Question: I changed the table schema from dbo to db_owner using the SQL statement below (SQL 2008 R2):
'''
DECLARE @old sysname, @new sysname, @sql varchar(1000)
SELECT
@old = 'db_owner'
, @new = 'dbo'
, @sql = '
IF EXISTS (SELECT NULL FROM INFORMATION_SCHEMA.TABLES
WHERE
QUOTENAME(TABLE_SCHEMA)+''.''+QUOTENAME(TABLE_NAME) = ''?''
AND TABLE_SCHEMA = ''' + @old + '''
)
EXECUTE sp_changeobjectowner ''?'', ''' + @new + ''''
EXECUTE sp_MSforeachtable @sql
'''
I need to change it back by switch the old and new name parameters, but I am getting an error:
> Msg 15001, Level 16, State 1, Procedure sp_changeobjectowner, Line 75
Object '[db_owner].[language_link]' does not exist or is not a valid
object for this operation.
That table does exist though and even with that old db_owner. Any way to fix this?
Here is a screenshot on how I could tell it is still owned by db_owner. Only some tables were moved back properly:

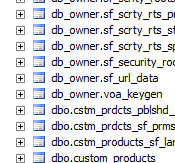
Answer: Are you sure you should be using sp_changeobjectowner? (Objects don't really have owners anymore as of SQL 2005.) How did you verify that db_owner.language_link exists? Personally I would use 'ALTER SCHEMA' for this and I would also lean toward catalog views (sys.tables) rather than information_schema.tables. Finally, I wouldn't use the undocumented and unsupported sp_MSforeachtable - I have highlighted issues with sp_MSforeachdb that are likely potential issues here because the code is quite similar.
'''
DECLARE
@old SYSNAME = N'db_owner',
@new SYSNAME = N'dbo',
@sql NVARCHAR(MAX) = N'';
SELECT @sql += CHAR(13) + CHAR(10) + 'ALTER SCHEMA ' + @new
+ ' TRANSFER ' + QUOTENAME(SCHEMA_NAME([schema_id]))
+ '.' + QUOTENAME(name) + ';'
FROM sys.tables AS t
WHERE SCHEMA_NAME([schema_id]) = @old
AND NOT EXISTS (SELECT 1 FROM sys.tables WHERE name = t.name
AND SCHEMA_NAME([schema_id]) = @new);
PRINT @sql;
--EXEC sp_executesql @sql;
'''
adding code to find objects that are common to both schemas. And to move the ones already in the new schema to some dummy schema:
'''
CREATE SCHEMA dummy AUTHORIZATION dbo;
GO
DECLARE
@old SYSNAME = N'db_owner',
@new SYSNAME = N'dbo',
@sql NVARCHAR(MAX) = N'';
SELECT @sql += CHAR(13) + CHAR(10) + 'ALTER SCHEMA dummy TRANSFER '
+ QUOTENAME(@new) + '.' + QUOTENAME(t1.name) + ';'
FROM sys.tables AS t1
INNER JOIN sys.tables AS t2
ON t1.name = t2.name
WHERE t1.schema_id = SCHEMA_ID(@new)
AND t2.schema_id = SCHEMA_ID(@old);
PRINT @sql;
-- EXEC sp_executesql @sql;
'''
But really it just sounds like you messed something up and it requires some manual cleanup...
adding evidence because OP seems convinced that this code is not working because it is not possible to move things into the dbo schema. No, that is not the case, it's just not possible to move dummy.floob -> dbo.floob if there's already an object named dbo.floob. Note that it be a table!
'''
CREATE DATABASE schema_test;
GO
USE schema_test;
GO
CREATE SCHEMA floob AUTHORIZATION dbo;
GO
CREATE TABLE dbo.x(a INT);
CREATE TABLE dbo.y(a INT);
GO
'''
Move all tables from dbo -> floob:
'''
DECLARE
@old SYSNAME = N'dbo',
@new SYSNAME = N'floob',
@sql NVARCHAR(MAX) = N'';
SELECT @sql += CHAR(13) + CHAR(10) + 'ALTER SCHEMA ' + @new
+ ' TRANSFER ' + QUOTENAME(SCHEMA_NAME([schema_id]))
+ '.' + QUOTENAME(name) + ';'
FROM sys.tables AS t
WHERE SCHEMA_NAME([schema_id]) = @old
AND NOT EXISTS (SELECT 1 FROM sys.tables WHERE name = t.name
AND SCHEMA_NAME([schema_id]) = @new);
EXEC sp_executesql @sql;
GO
SELECT SCHEMA_NAME([schema_id]),name FROM sys.tables;
'''
Results:

Move all tables back from floob -> dbo:
'''
DECLARE
@old SYSNAME = N'floob',
@new SYSNAME = N'dbo',
@sql NVARCHAR(MAX) = N'';
SELECT @sql += CHAR(13) + CHAR(10) + 'ALTER SCHEMA ' + @new
+ ' TRANSFER ' + QUOTENAME(SCHEMA_NAME([schema_id]))
+ '.' + QUOTENAME(name) + ';'
FROM sys.tables AS t
WHERE SCHEMA_NAME([schema_id]) = @old
AND NOT EXISTS (SELECT 1 FROM sys.tables WHERE name = t.name
AND SCHEMA_NAME([schema_id]) = @new);
EXEC sp_executesql @sql;
GO
SELECT SCHEMA_NAME([schema_id]),name FROM sys.tables;
'''
Results: